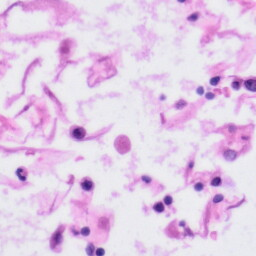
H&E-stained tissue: Tonsil